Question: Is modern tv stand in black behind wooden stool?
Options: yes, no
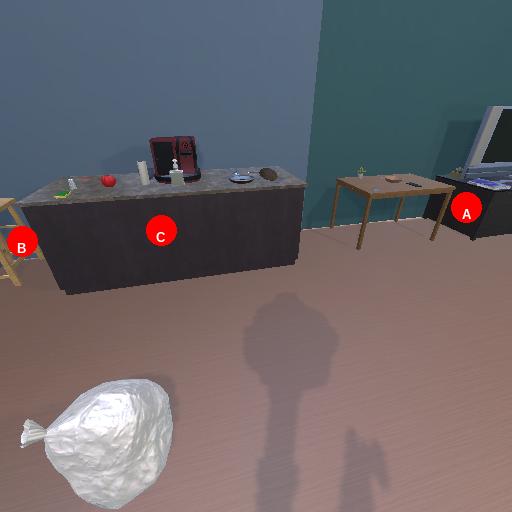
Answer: yes